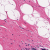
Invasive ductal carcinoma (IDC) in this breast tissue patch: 0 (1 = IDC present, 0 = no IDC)